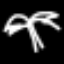
Label: palm tree